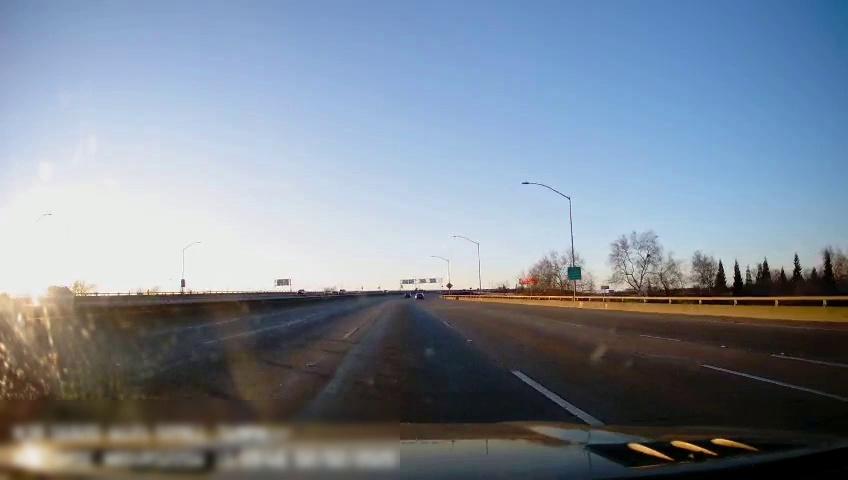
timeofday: Day
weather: Sunny
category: Drivable Space
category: Lanes | Current Lane
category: Lanes | Current Lane
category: Lanes | Alternate Lane
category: Lanes | Alternate Lane
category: Lanes | Alternate Lane
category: Lanes | Alternate Lane
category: Lanes | Alternate Lane
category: Traffic | Signs